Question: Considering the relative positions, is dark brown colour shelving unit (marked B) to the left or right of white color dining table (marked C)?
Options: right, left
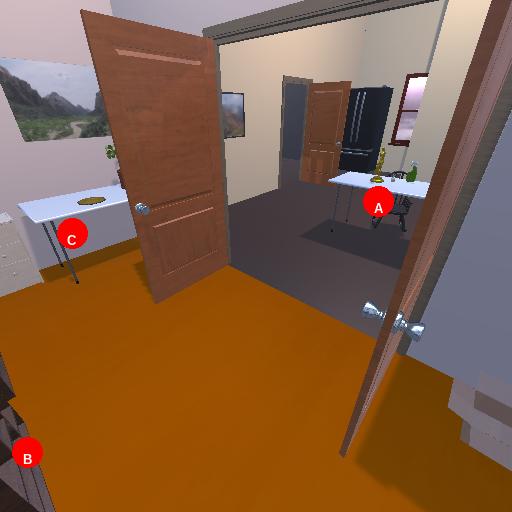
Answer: right